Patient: sex F, age 56
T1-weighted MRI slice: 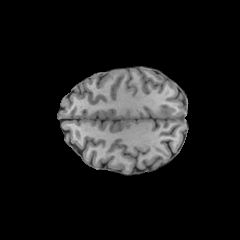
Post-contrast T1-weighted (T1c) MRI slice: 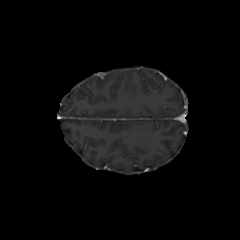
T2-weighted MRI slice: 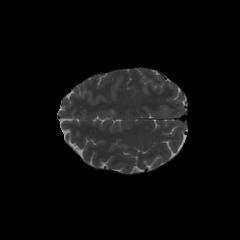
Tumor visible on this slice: no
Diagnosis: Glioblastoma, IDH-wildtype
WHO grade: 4